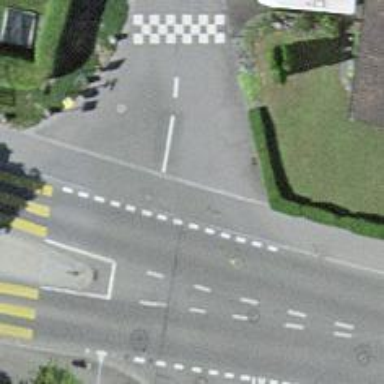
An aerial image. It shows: Unmarked crossing on the road.